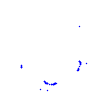
Particle: proton